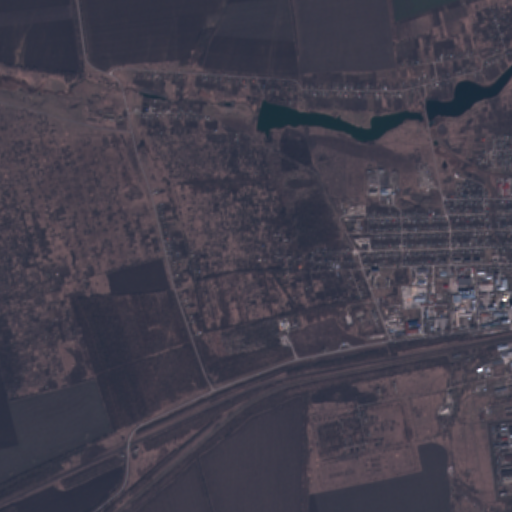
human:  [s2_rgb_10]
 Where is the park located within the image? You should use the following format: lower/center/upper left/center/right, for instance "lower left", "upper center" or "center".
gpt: The park is located in the upper left of the image.
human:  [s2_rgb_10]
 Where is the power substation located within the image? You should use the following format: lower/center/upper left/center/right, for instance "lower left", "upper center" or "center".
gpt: The power substation is located in the lower right of the image.
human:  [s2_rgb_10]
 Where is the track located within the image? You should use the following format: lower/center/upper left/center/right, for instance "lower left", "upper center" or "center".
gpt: There is no track in the image.